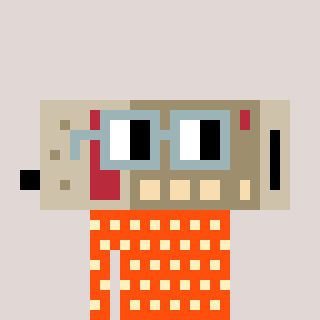
a pixel art character with square dark gray glasses, a cordless phone-shaped head and a orange-colored body on a warm background